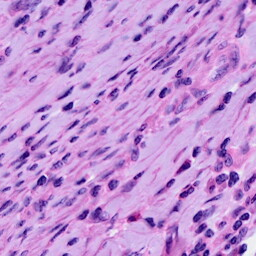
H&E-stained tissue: Cervix